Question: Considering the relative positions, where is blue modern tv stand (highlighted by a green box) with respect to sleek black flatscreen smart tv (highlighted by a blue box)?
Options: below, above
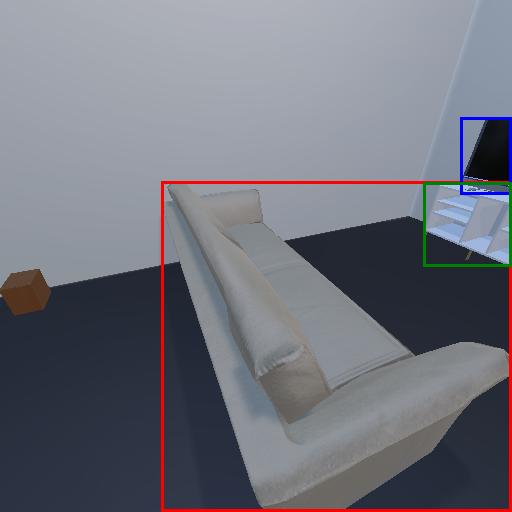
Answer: below